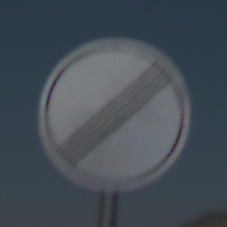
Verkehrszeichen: EndeSaemtlicherBegrenzungen
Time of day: Midday
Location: Outdoor (Nature)
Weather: Clear
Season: NotSpecified
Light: Natural